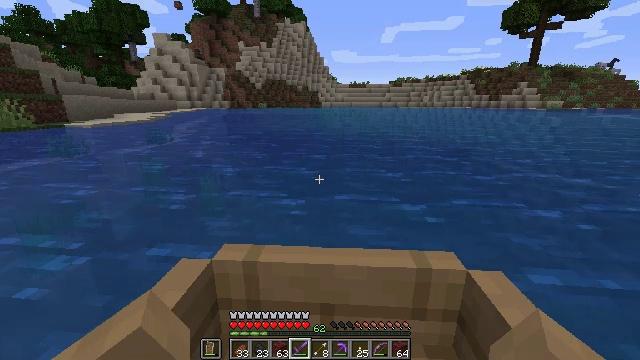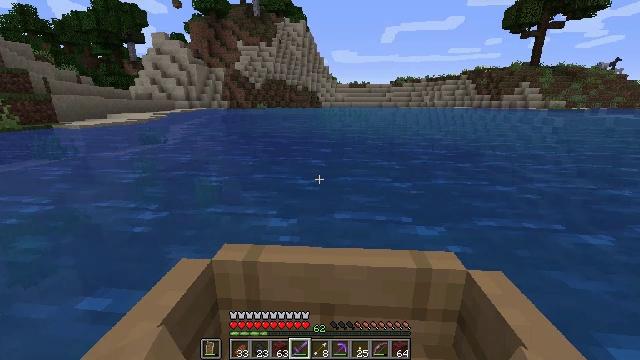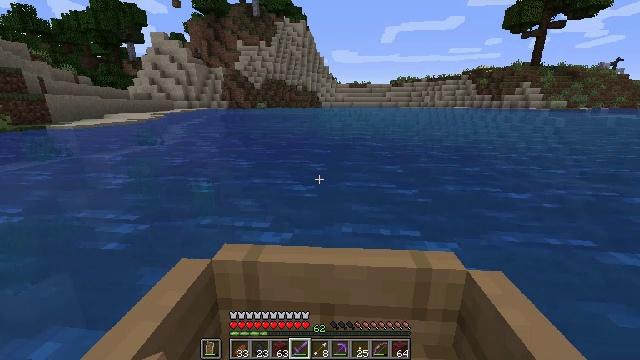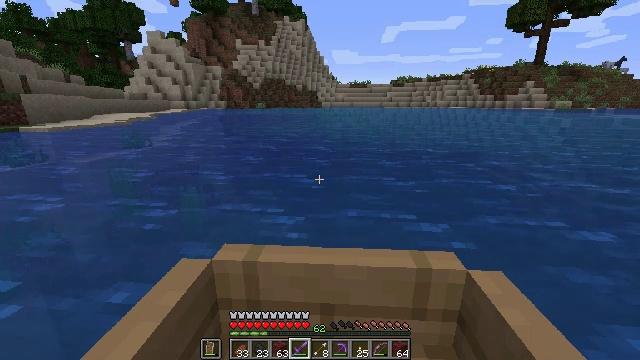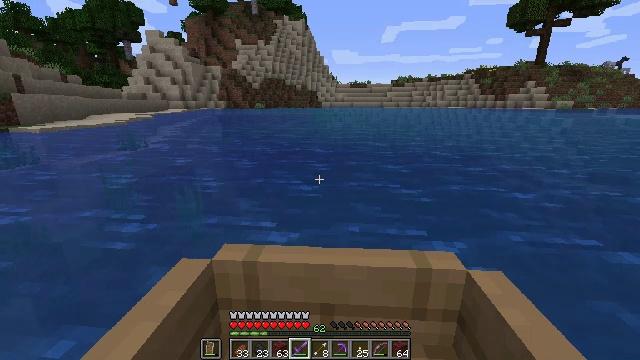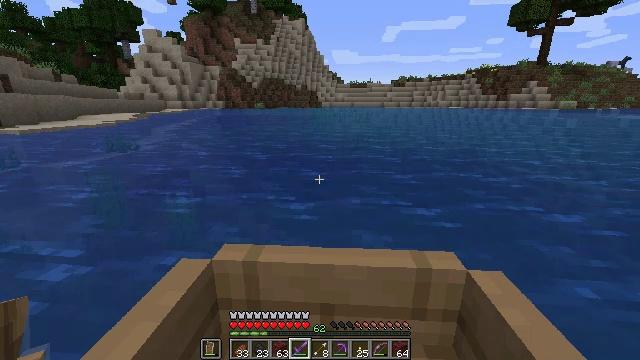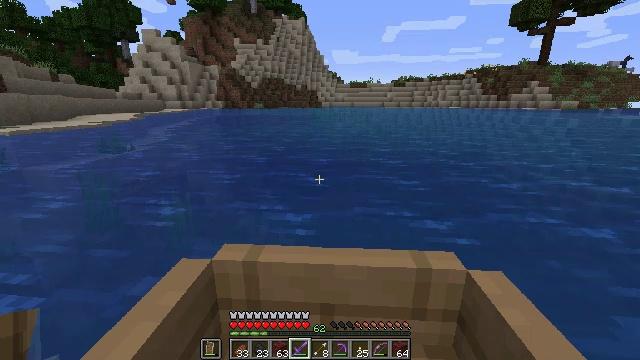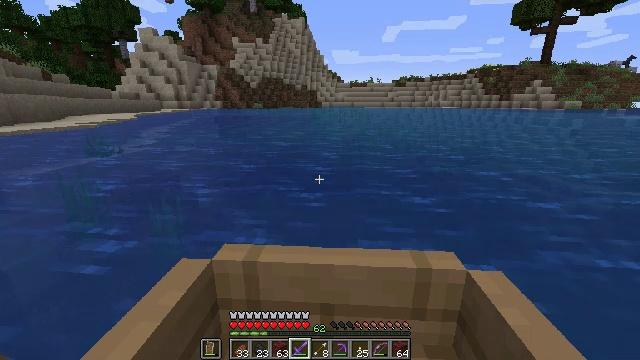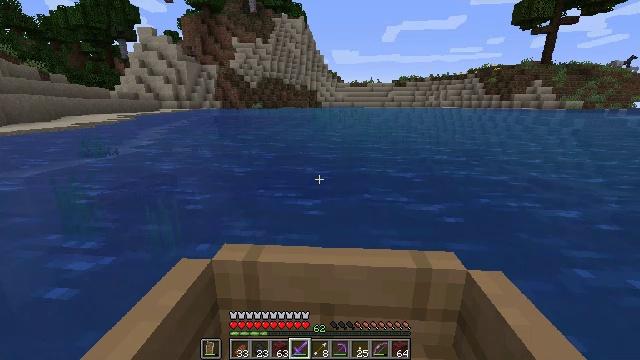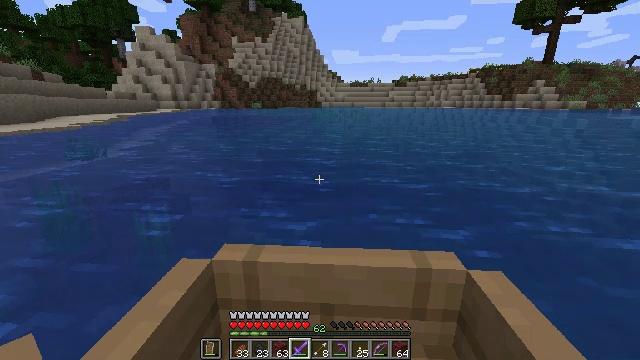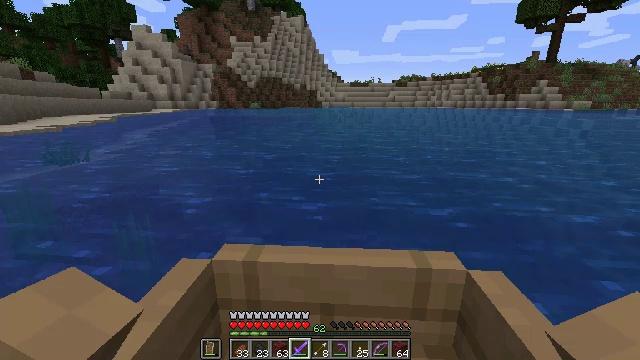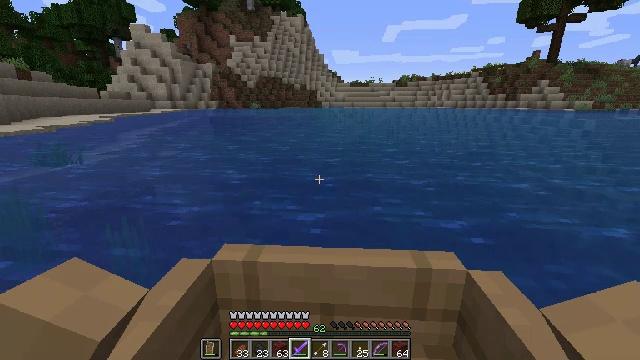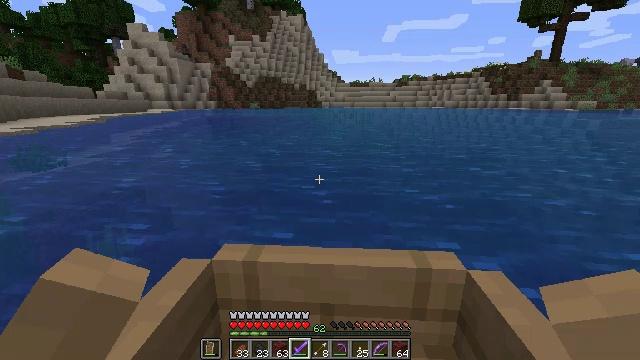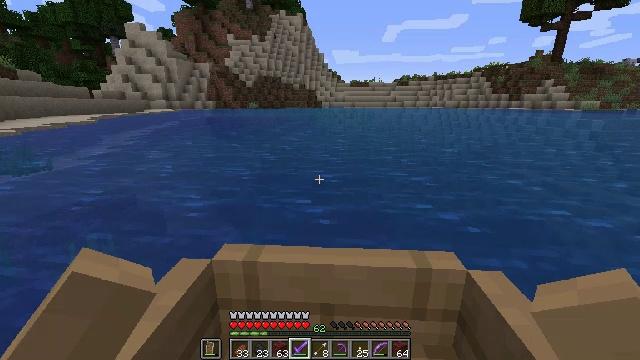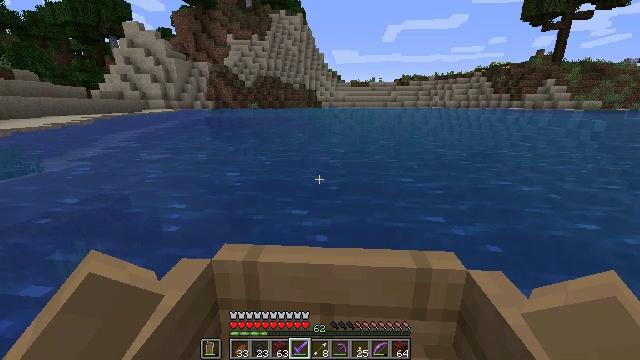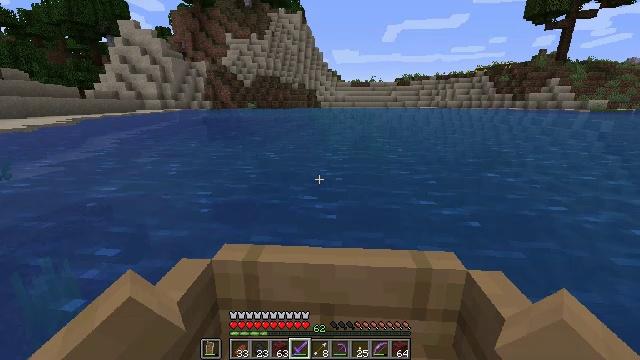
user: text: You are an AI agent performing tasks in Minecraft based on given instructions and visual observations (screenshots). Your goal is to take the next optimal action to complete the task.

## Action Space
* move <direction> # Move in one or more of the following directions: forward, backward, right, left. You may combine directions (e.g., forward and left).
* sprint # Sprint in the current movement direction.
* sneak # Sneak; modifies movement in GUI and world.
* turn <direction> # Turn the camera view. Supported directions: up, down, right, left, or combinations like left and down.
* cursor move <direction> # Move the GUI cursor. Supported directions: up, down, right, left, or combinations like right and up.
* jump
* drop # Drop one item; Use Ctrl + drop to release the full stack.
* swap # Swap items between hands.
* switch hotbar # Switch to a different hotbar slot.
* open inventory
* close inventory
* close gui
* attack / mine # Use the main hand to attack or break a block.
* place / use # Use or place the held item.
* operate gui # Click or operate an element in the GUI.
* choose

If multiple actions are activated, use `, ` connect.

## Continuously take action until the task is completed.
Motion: motion action
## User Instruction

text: Open the crafting table to make an ender eye.
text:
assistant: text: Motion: move forward
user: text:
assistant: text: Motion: move forward
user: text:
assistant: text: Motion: move forward
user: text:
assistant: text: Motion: move forward
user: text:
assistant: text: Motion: move forward
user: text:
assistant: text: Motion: move forward
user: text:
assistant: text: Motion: move forward
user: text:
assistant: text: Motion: move forward
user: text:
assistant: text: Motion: move forward
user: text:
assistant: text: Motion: move forward
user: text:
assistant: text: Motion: move forward
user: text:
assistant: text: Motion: move forward
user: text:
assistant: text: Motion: move forward
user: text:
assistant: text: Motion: move forward
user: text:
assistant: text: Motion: move forward
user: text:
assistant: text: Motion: move forward
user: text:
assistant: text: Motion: move forward
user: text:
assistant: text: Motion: move forward
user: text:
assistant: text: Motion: move forward
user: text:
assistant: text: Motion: move forward
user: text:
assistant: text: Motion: move forward
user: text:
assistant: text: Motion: move forward
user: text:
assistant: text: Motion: move forward
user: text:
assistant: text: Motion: move forward
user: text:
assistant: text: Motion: move forward and move right
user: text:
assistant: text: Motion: move forward and move right
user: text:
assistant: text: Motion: move forward and move right
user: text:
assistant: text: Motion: move forward
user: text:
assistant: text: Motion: move forward
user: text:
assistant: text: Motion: move forward